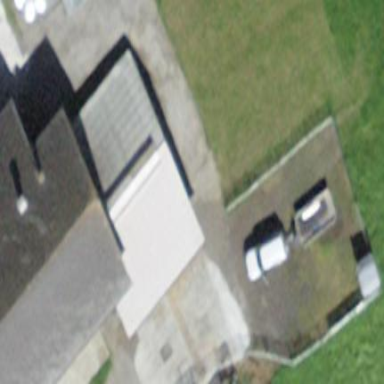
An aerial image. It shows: Building with tiled roof.